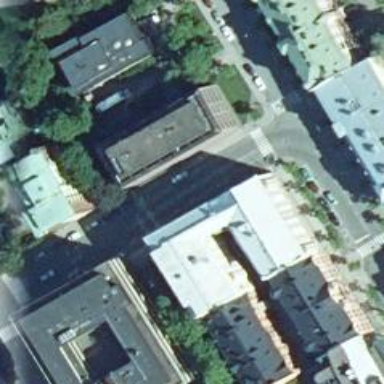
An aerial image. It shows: Apartments building with gabled metal roof.